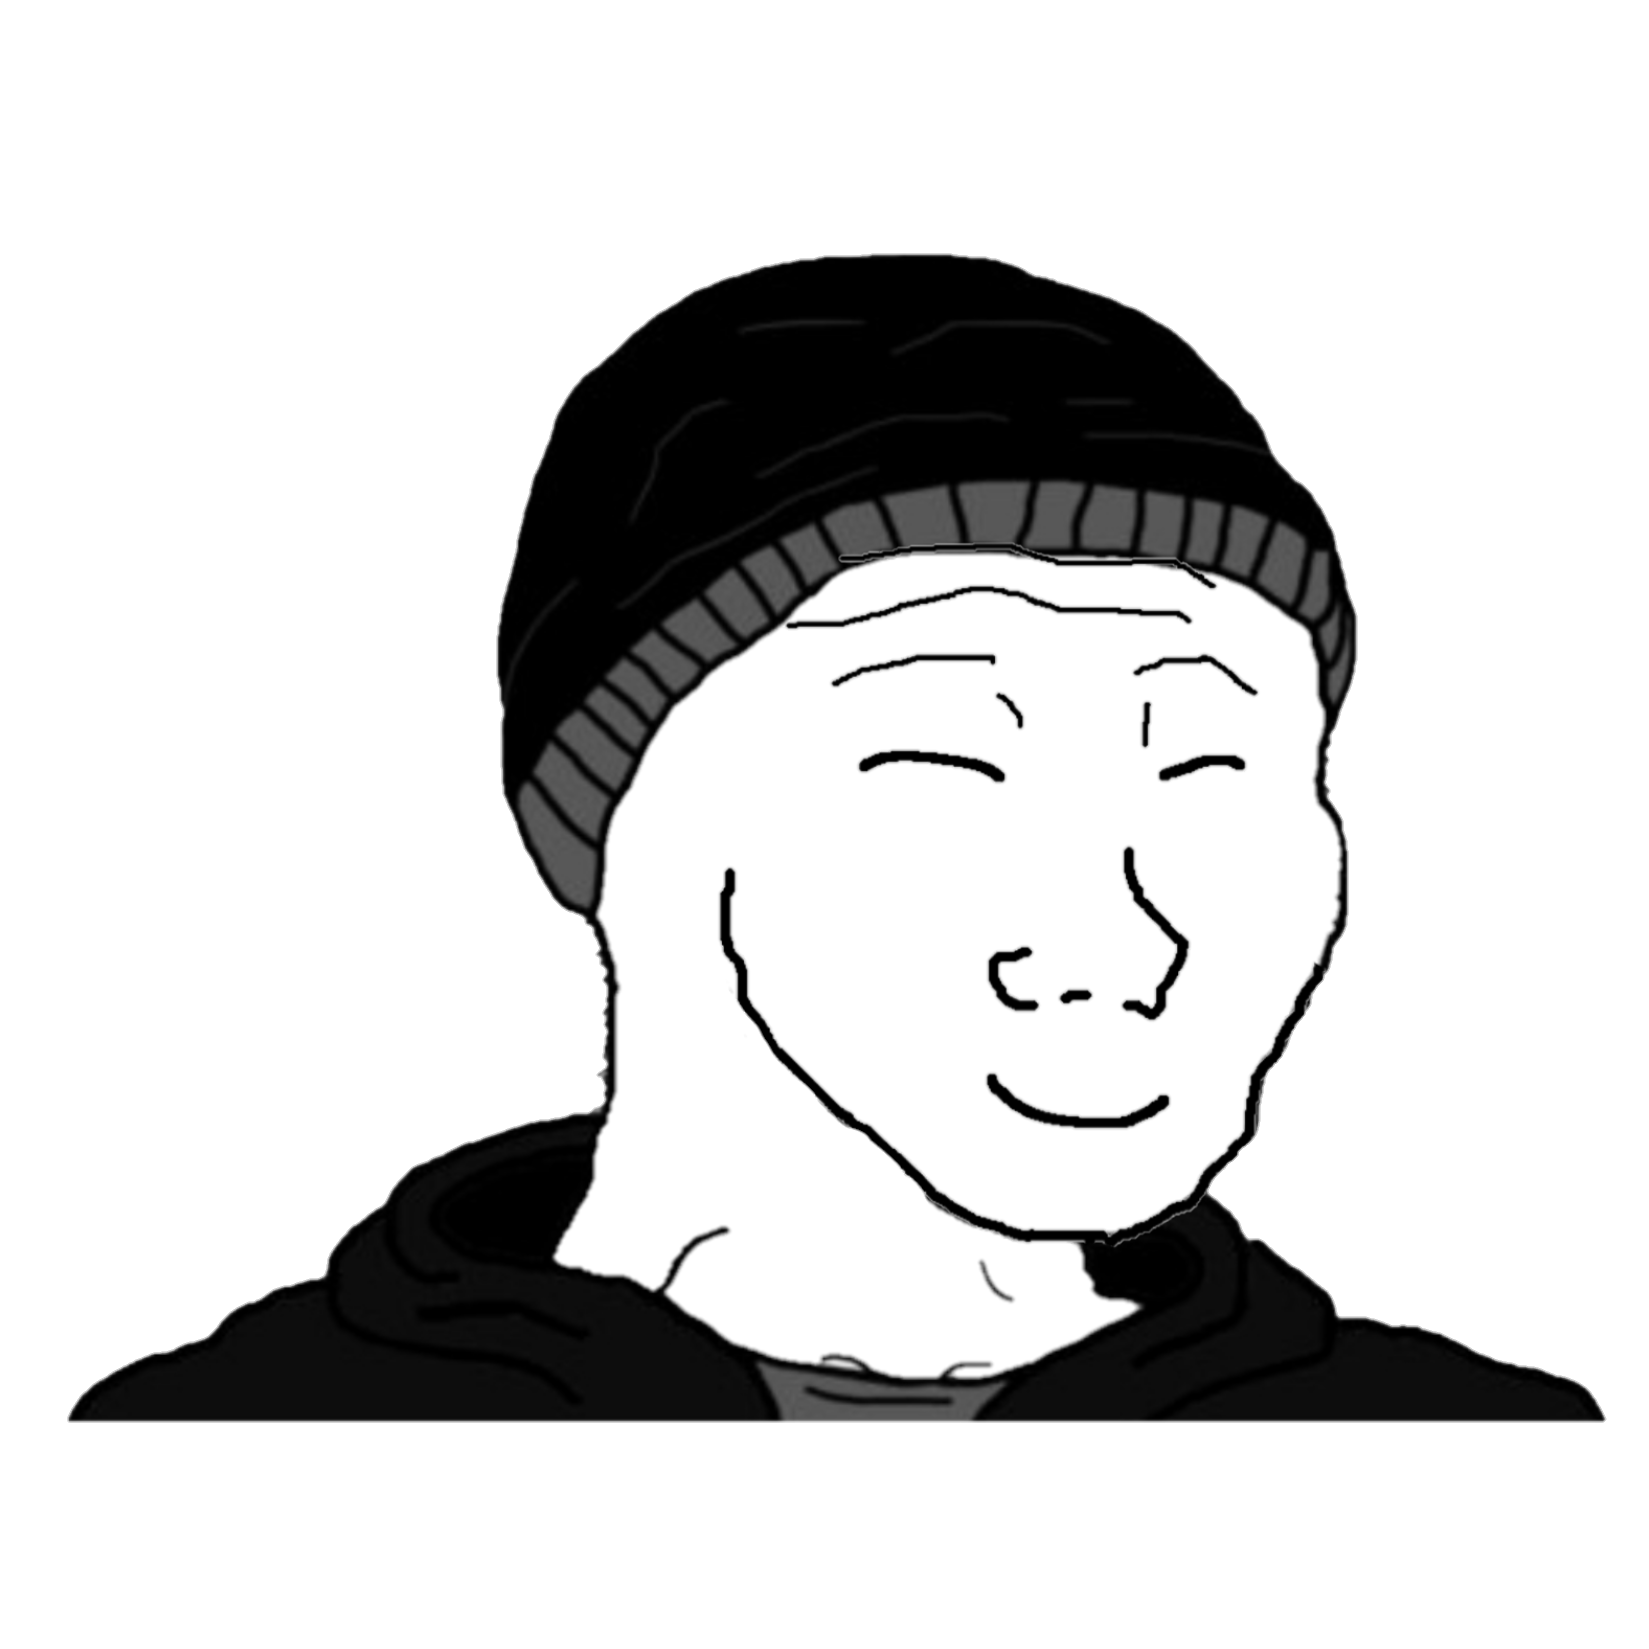
Label: 5_Doomer